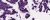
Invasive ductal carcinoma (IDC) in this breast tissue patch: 0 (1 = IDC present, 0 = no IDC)